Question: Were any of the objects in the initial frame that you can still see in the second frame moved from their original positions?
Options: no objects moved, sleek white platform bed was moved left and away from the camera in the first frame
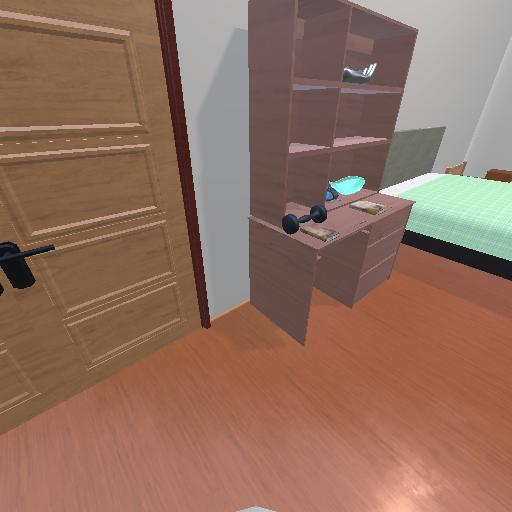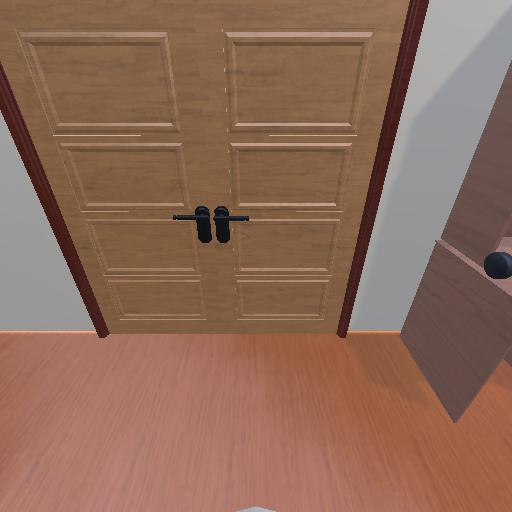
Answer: no objects moved